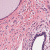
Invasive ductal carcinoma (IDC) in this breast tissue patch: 1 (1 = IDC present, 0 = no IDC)